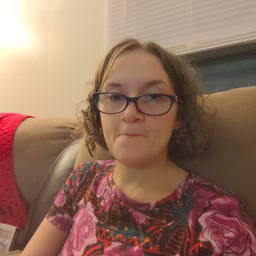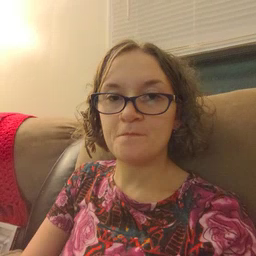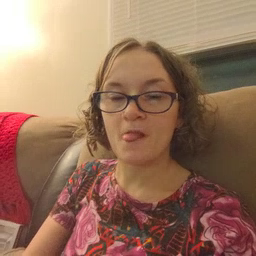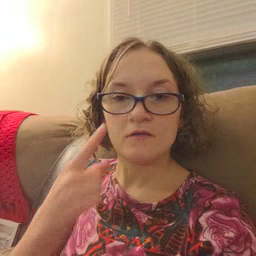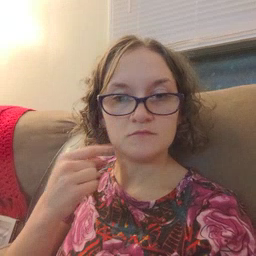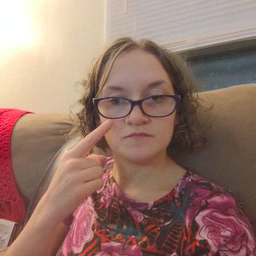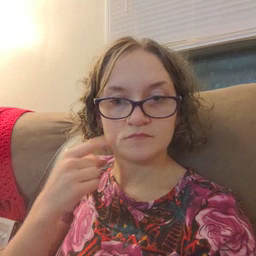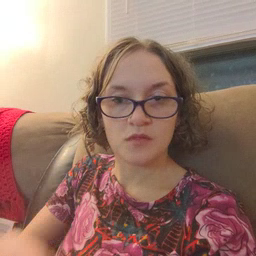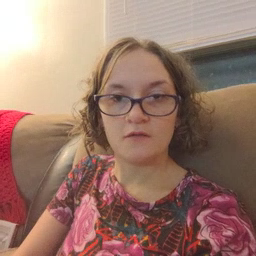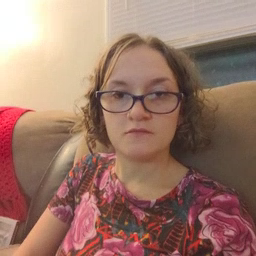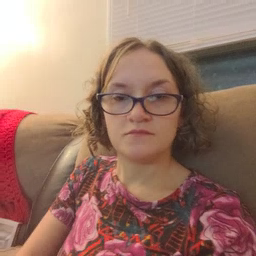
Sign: cry